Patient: sex F, age 70
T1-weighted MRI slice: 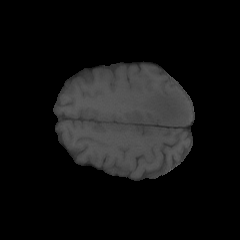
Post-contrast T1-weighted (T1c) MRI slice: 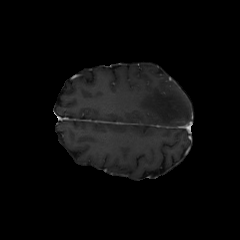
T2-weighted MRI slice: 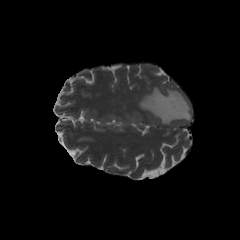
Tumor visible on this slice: yes
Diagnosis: Glioblastoma, IDH-wildtype
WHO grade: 4